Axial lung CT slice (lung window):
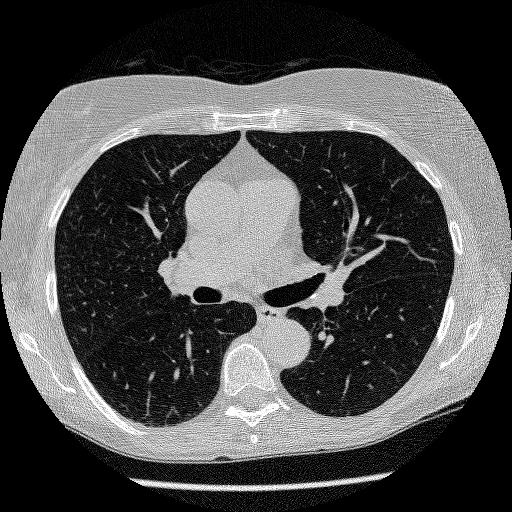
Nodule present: no